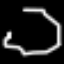
Label: octagon